Aerial crown-view tile of a tropical tree (Barro Colorado Island, Panama), acquired 20250512:
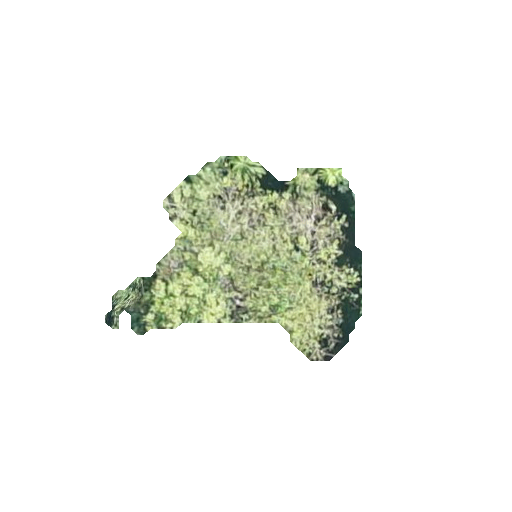
Species: Alseis blackiana
GBIF accepted scientific name: Alseis blackiana
Crown area: 48.252 m²